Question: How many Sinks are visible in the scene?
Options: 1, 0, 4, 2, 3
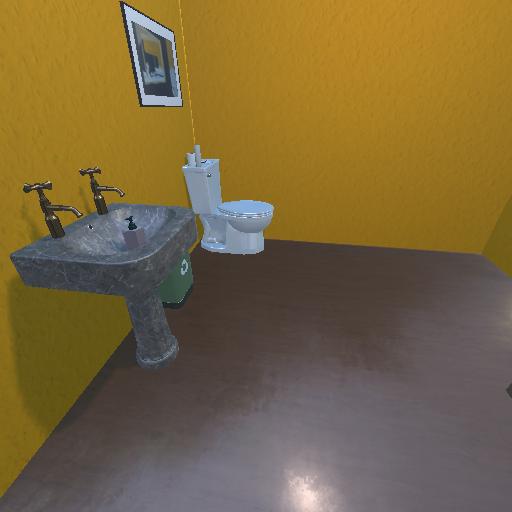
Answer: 1